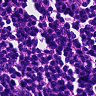
Metastatic tissue present: no